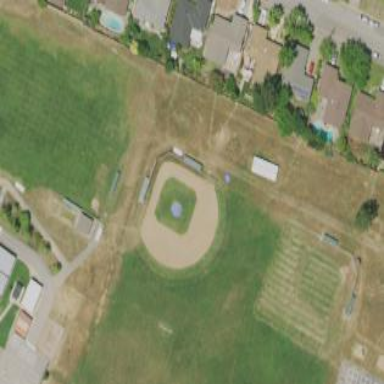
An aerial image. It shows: Baseball pitch for leisure land activities.